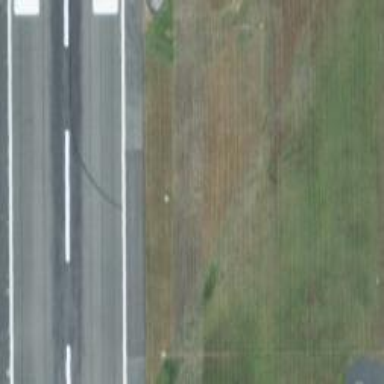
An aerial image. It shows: View of taxiway at the airport.